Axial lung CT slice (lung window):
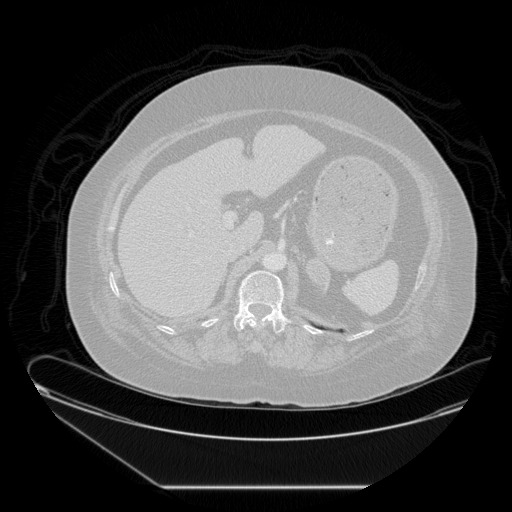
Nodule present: no